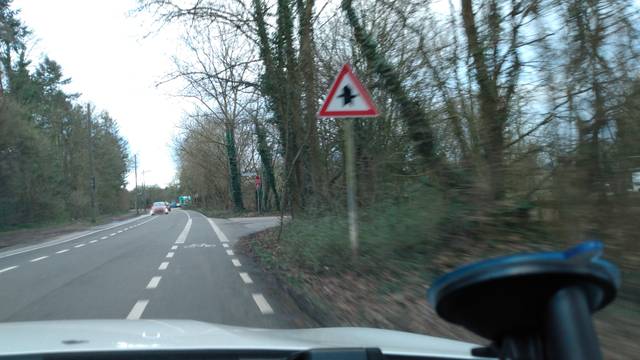
Region: Germany
Coordinates: 50.9, 6.934